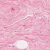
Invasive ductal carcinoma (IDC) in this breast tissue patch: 0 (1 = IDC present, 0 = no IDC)